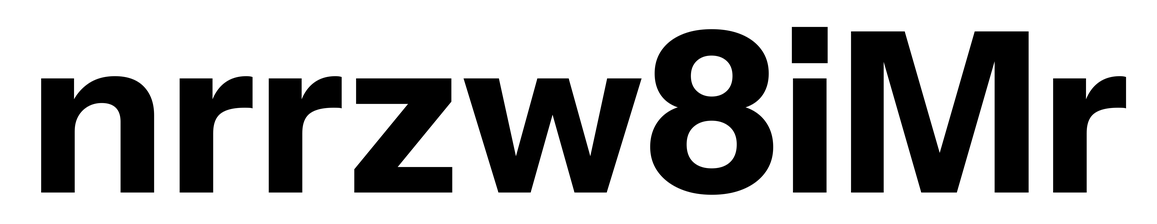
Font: InstrumentSans_Bold